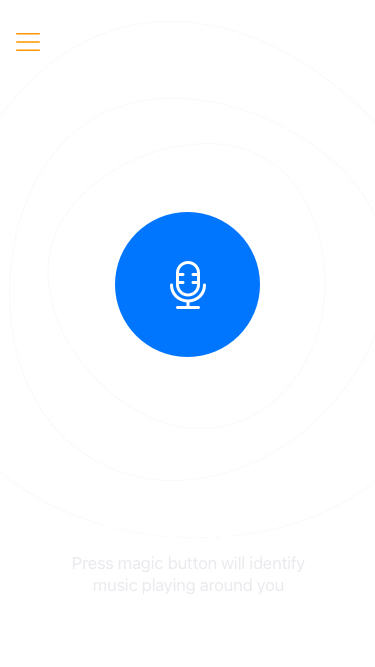
Text in this UI design:
Press magic button will identify music playing around you
Magic Search